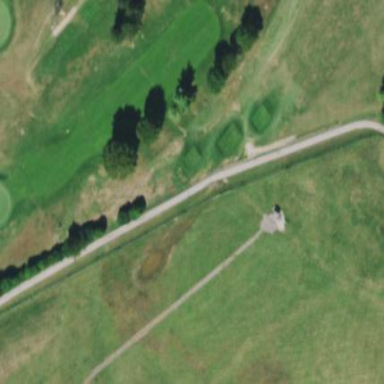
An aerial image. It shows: Area of rough grass used for golf.